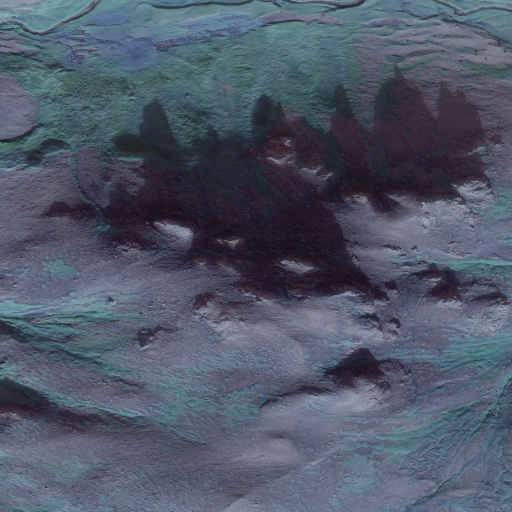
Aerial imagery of mountain in Alaska named Frank Hill containing only unknown